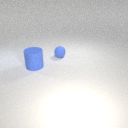
small blue rubber sphere to the right of large blue rubber cylinder